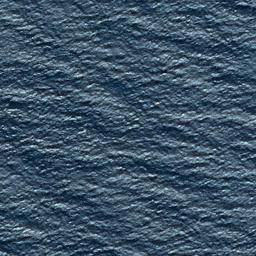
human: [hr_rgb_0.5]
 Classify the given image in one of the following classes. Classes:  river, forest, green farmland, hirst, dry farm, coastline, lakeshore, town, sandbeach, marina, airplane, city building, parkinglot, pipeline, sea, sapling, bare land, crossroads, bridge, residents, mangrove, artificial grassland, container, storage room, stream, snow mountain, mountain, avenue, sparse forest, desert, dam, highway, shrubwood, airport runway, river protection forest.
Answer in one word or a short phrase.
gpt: sea